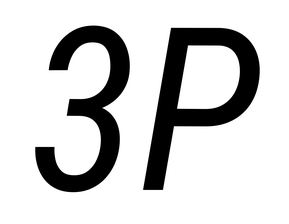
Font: Roboto-Italic_Condensed_Italic